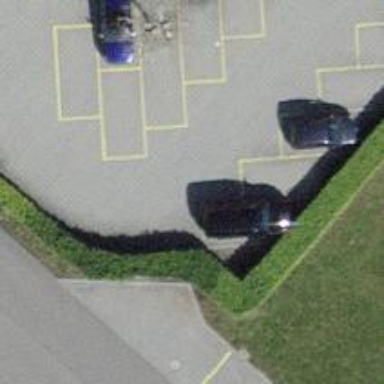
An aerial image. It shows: Parking aisle with paving stones surface.